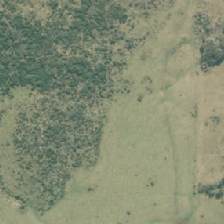
Land cover: grose_broom